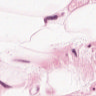
Metastatic tissue present: no